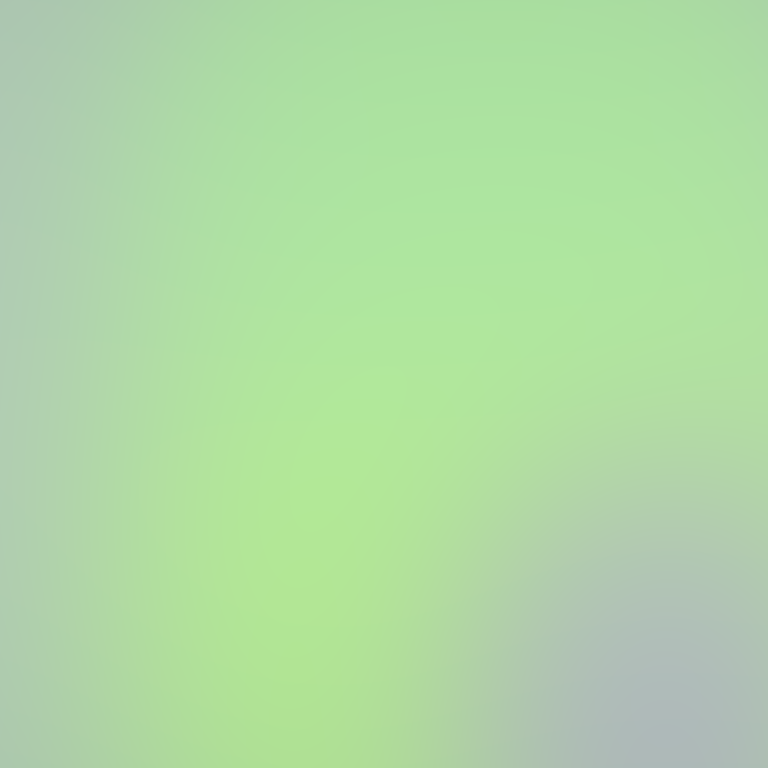
Abstract light effect, smooth gradient from soft green to pale gray, calm atmosphere, diffuse light, no room, no furniture, no objects.